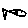
Label: fish